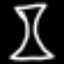
Label: hourglass